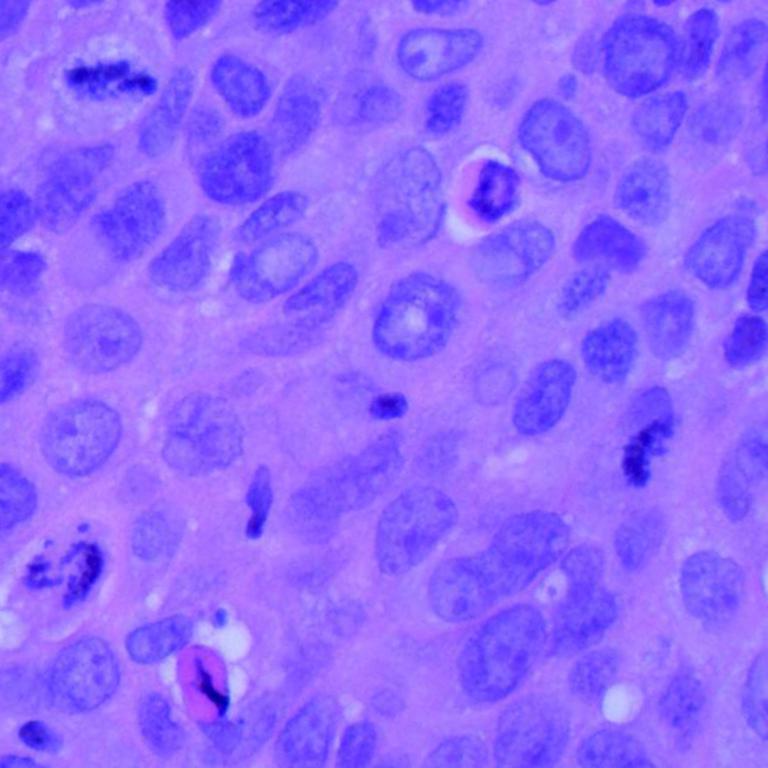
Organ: lung
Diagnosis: squamous carcinomas